Breast ultrasound image
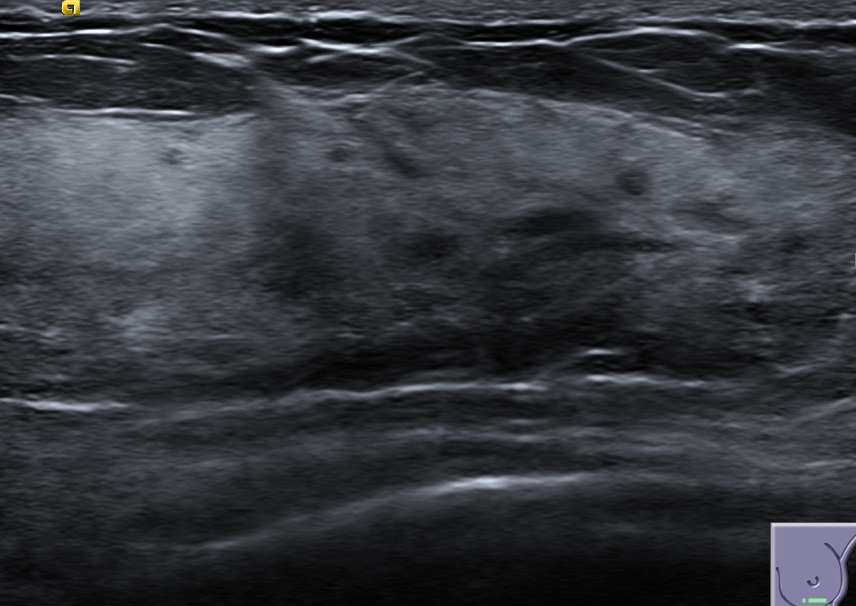
Diagnosis: normal